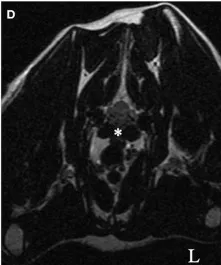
T2-weighted ,. At the level of mid-body of the T2 vertebra, there was a symmetric, ventrally located, extradural lesion causing secondary spinal cord compression (asterisk, D-F). The lesion was isointense relative to spinal cord parenchyma on T2-weighted ,hyperintense on T1-weighted non-contrast images, and ,T1-weighted contrast.
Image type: radiology (mri)